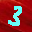
Label: 3